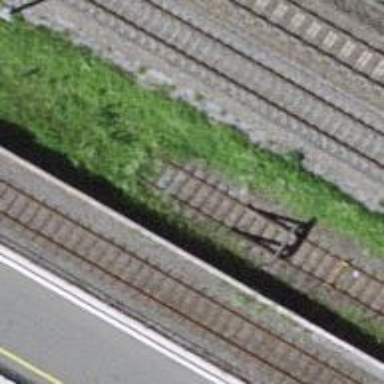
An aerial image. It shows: Railway buffer stop.